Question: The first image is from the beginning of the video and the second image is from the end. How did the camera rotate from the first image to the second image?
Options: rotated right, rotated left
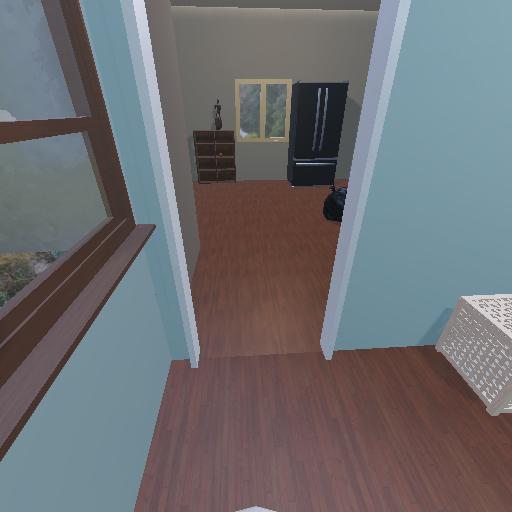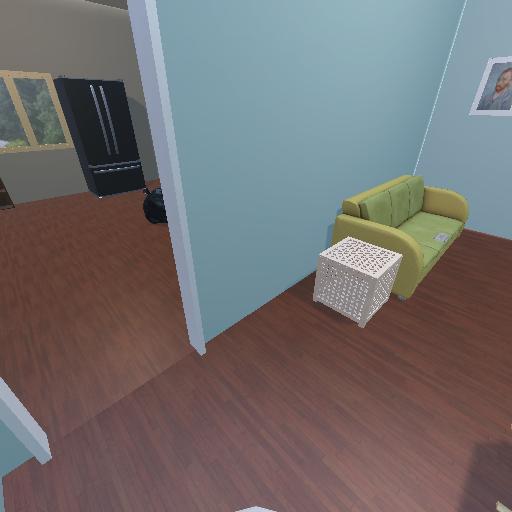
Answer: rotated right